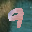
Label: 9